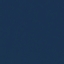
Land use / land cover class: SeaLake